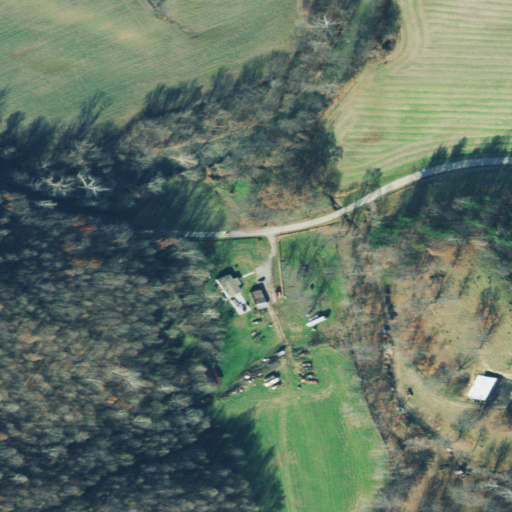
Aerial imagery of valley in Ohio named Sager Hollow containing deciduous forest, cultivated crops, pasture, mixed forest, open development, and low intensity development